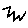
Label: zigzag